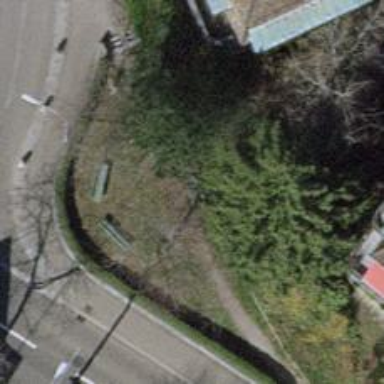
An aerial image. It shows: Bench for seating.